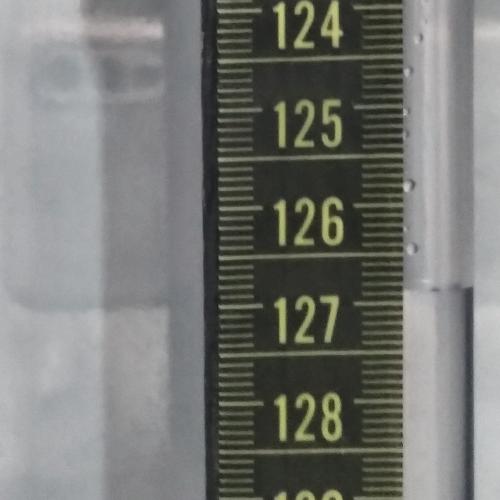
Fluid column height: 126.9 cm